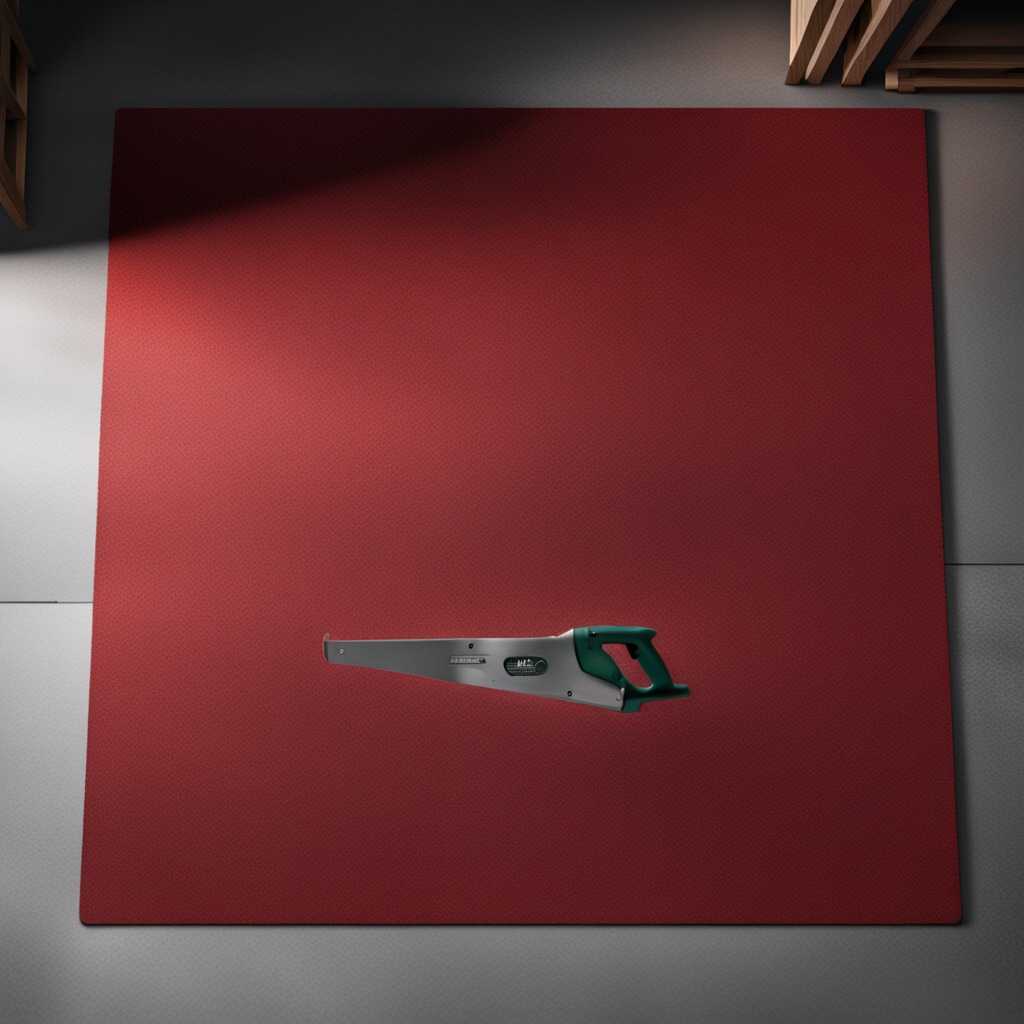
A metal saw is lying on a clean granite tabletop covered with a red rubber mat inside a workshop under bright overhead lighting crisp shadows high clarity worn but beneath the mat